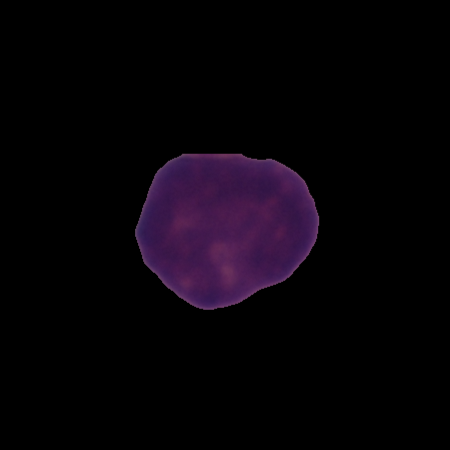
Label: healthy